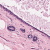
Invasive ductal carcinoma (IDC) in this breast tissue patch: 0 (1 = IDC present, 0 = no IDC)